Aerial crown-view tile of a tropical tree (Barro Colorado Island, Panama), acquired 20250414:
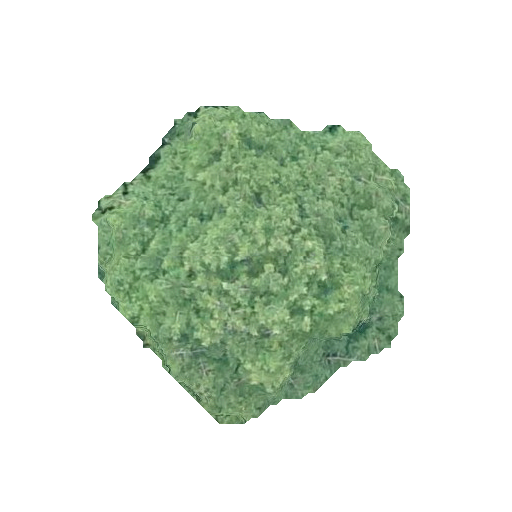
Species: Virola surinamensis
GBIF accepted scientific name: Virola surinamensis
Crown area: 106.185 m²